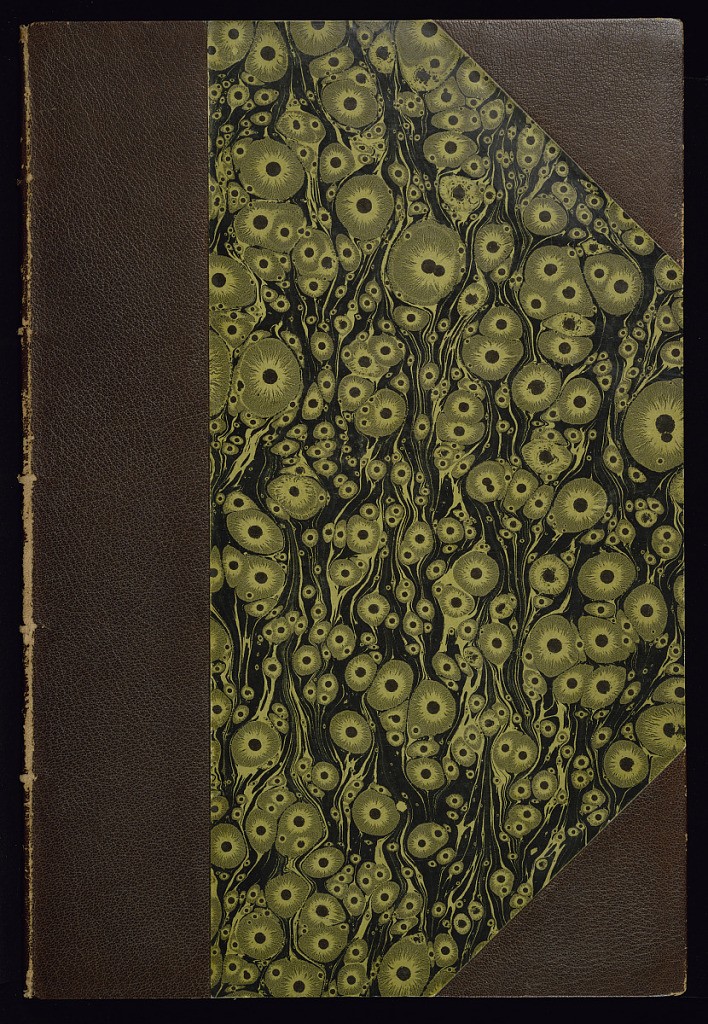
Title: Album of Prints: Book of Tables by Pierre Lepautre
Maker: Pierre Lepautre, French, 1652–1716
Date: late 17th–early 18th century
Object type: Album
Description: Album of prints containing five of the six plates of the Livre de tables (spelled on the title page "LIURE") by Pierre Lepautre. Lepautre's name, as well as that of the publisher, Chez Daigremont, has been burnished out.